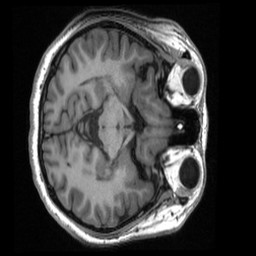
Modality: T1w
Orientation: axial
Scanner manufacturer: ge
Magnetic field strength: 3 T
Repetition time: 0.00768 s
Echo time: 0.002936 s